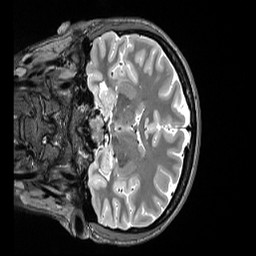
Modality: T2w
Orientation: coronal
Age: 30
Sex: female
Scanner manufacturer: siemens
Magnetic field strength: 3 T
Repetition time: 3.2 s
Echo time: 0.563 s